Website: walmart
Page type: newsletter-management
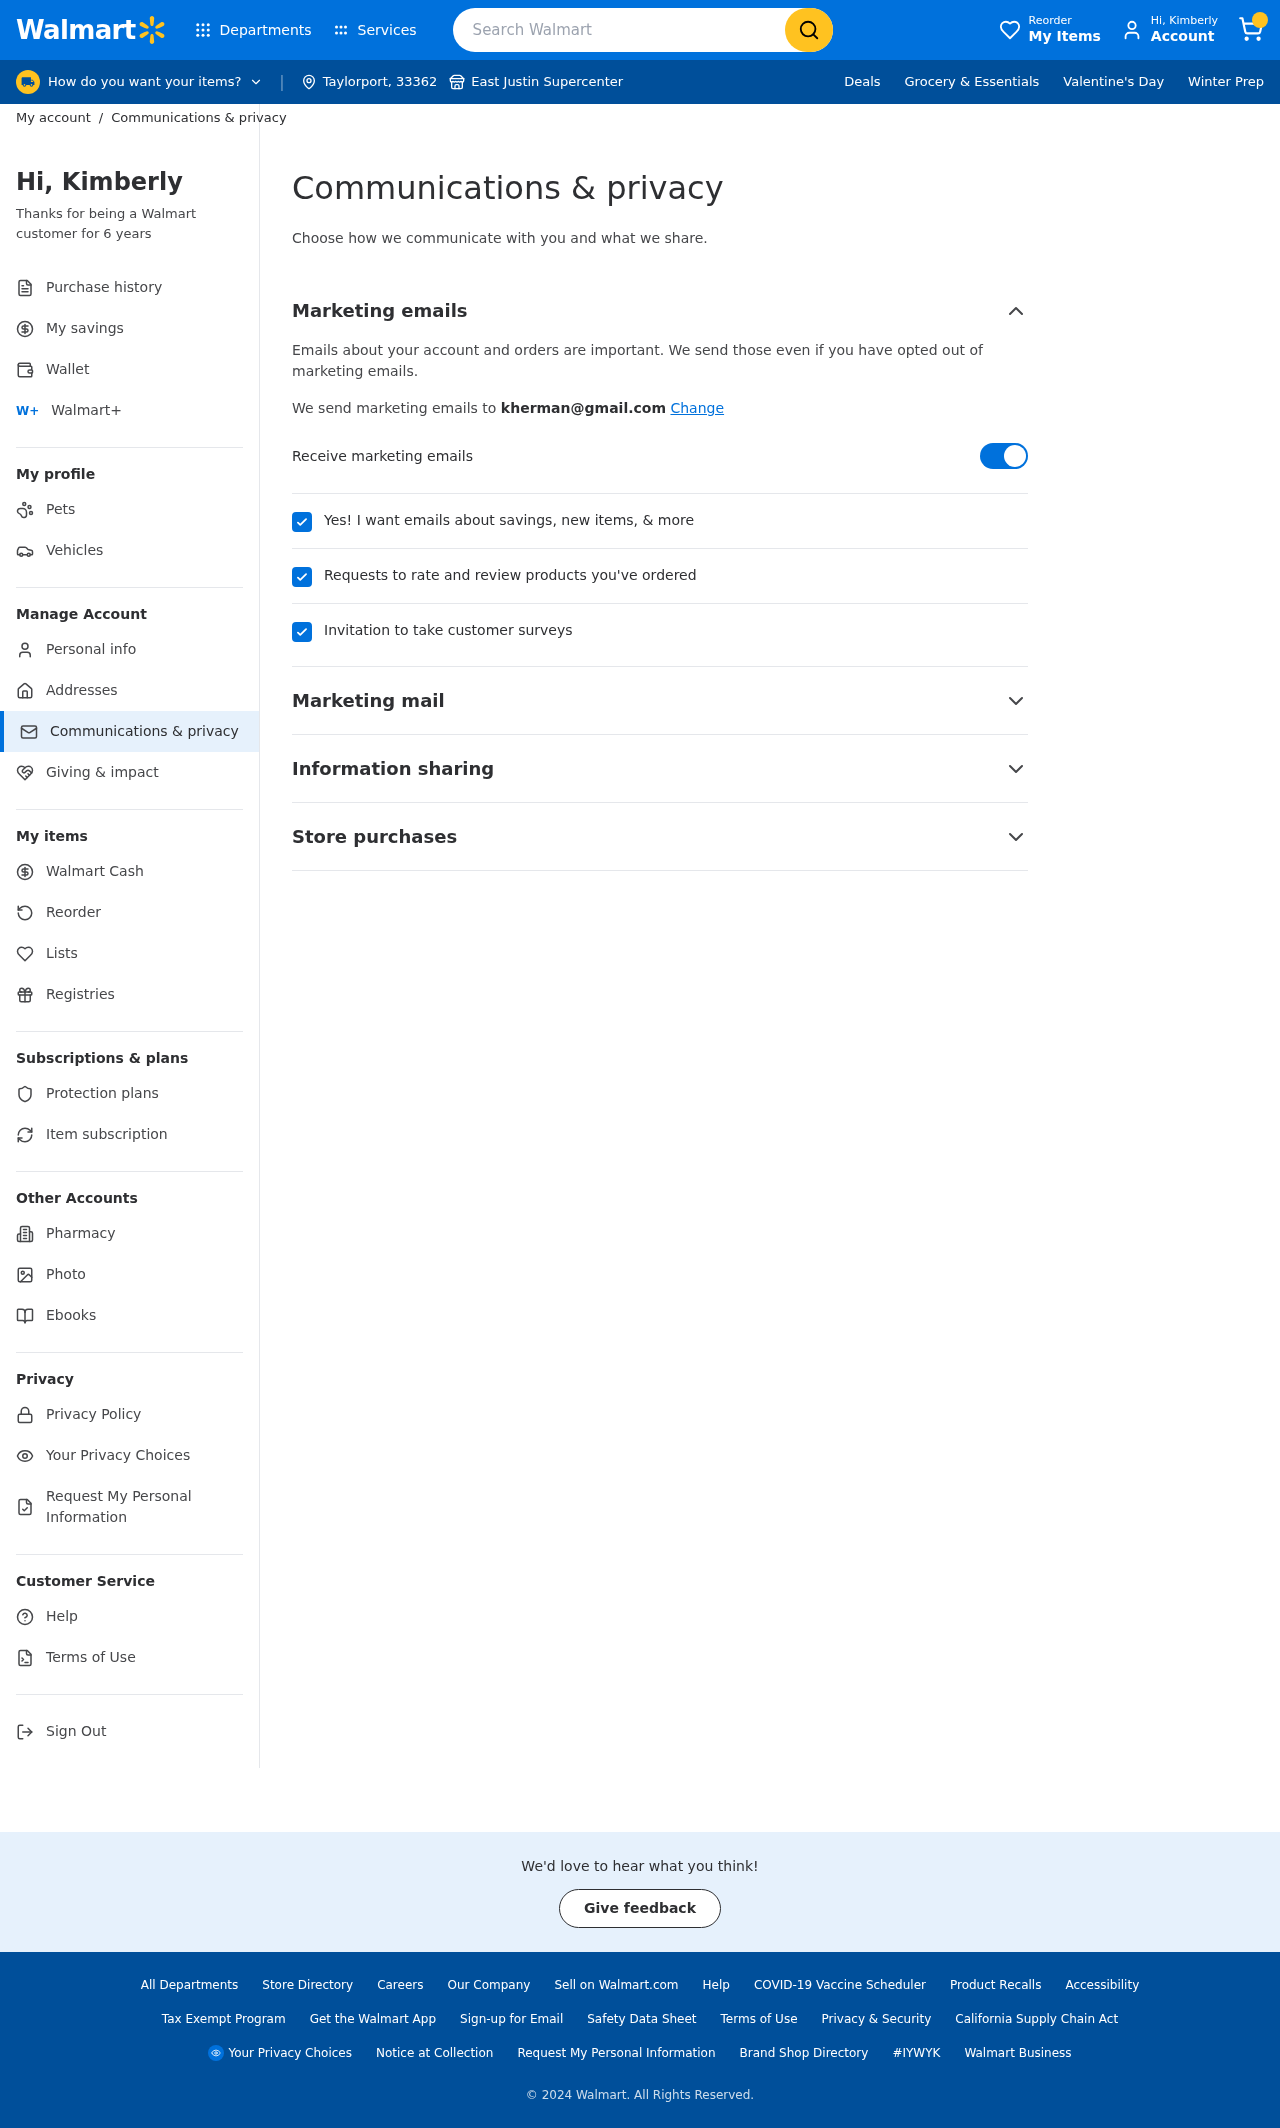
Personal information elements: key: PII_CITY
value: Taylorport
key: PII_CITY2
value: East Justin
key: PII_EMAIL
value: kherman@gmail.com
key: PII_FIRSTNAME
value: Kimberly
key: PII_POSTCODE
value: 33362
Search elements: key: HEADER_SEARCH
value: Search Walmart